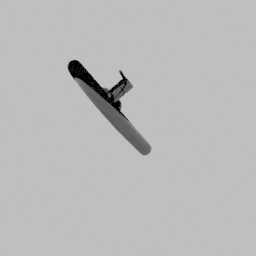
Label: appliances